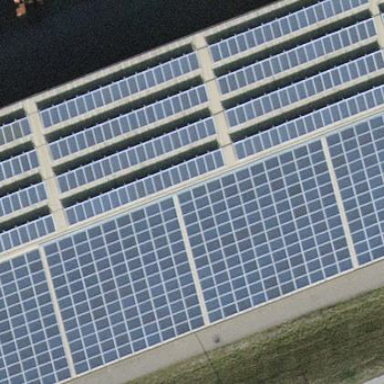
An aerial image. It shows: Solar photovoltaic panel generator on roof.